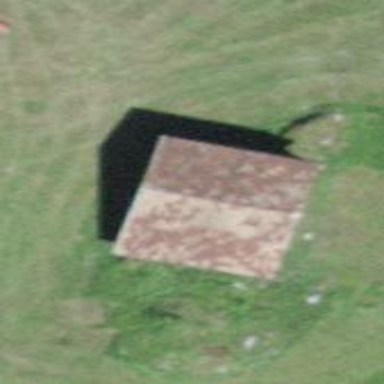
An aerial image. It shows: Barn.